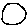
Label: circle